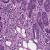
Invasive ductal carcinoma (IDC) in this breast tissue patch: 1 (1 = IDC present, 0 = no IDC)